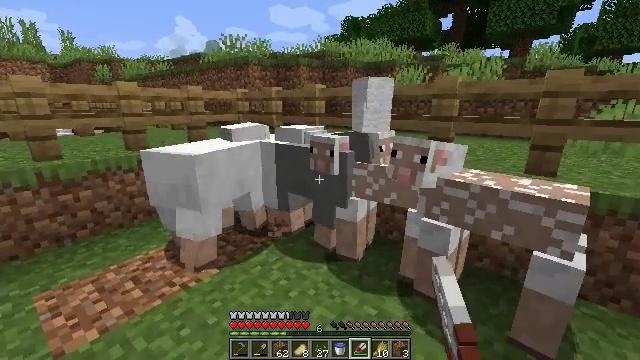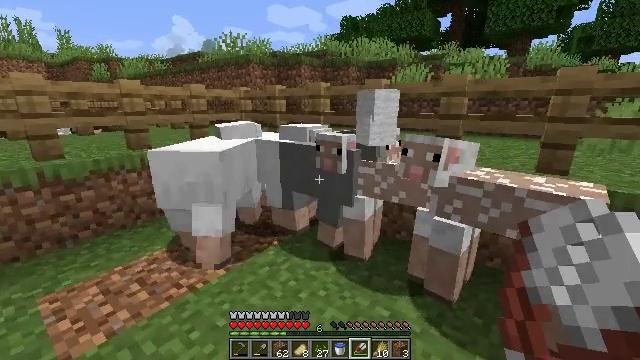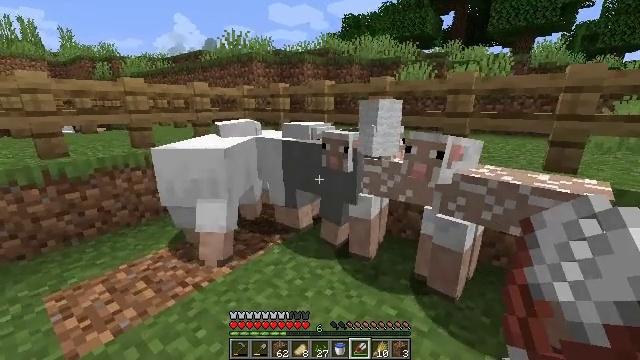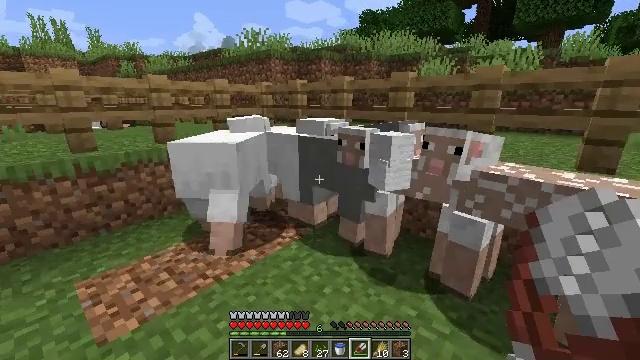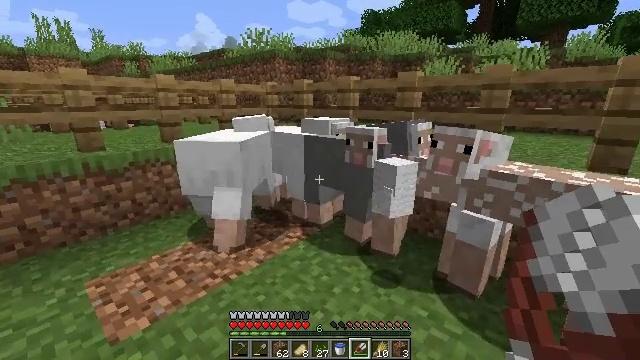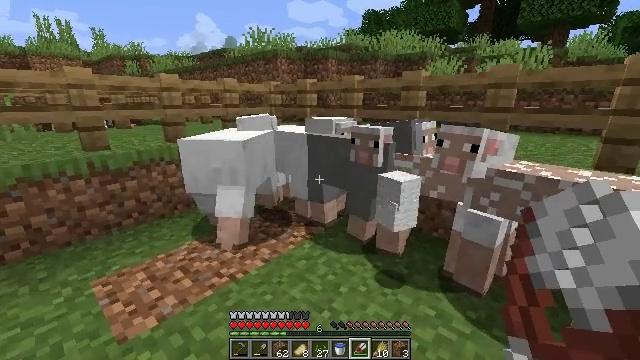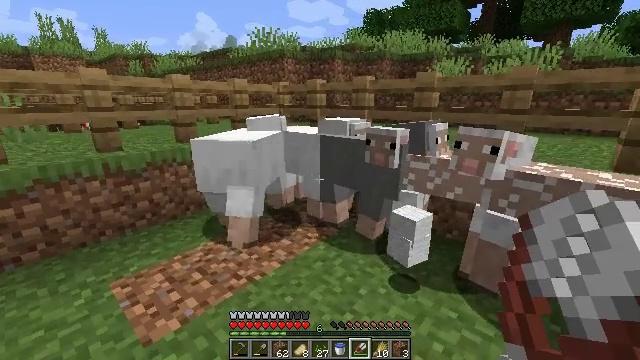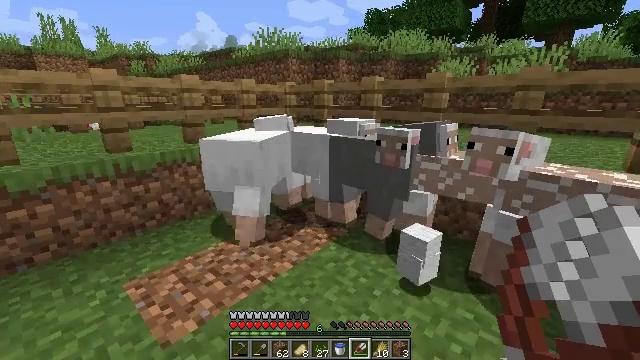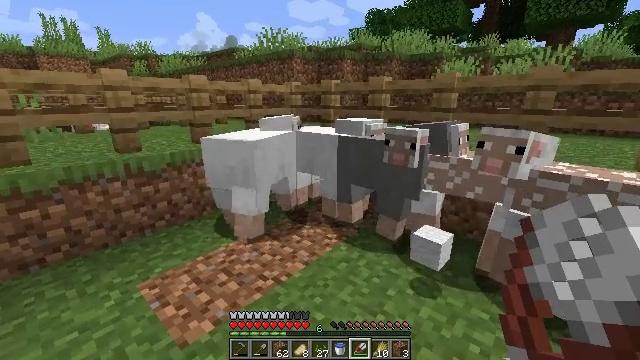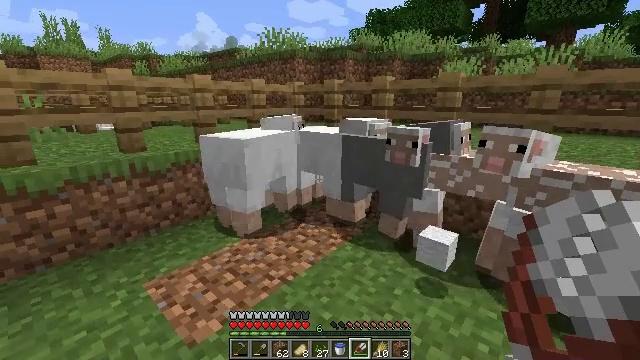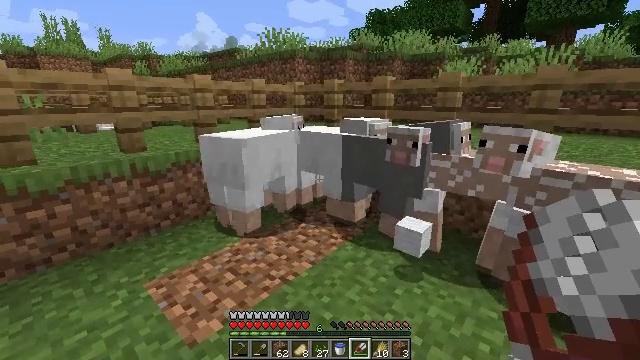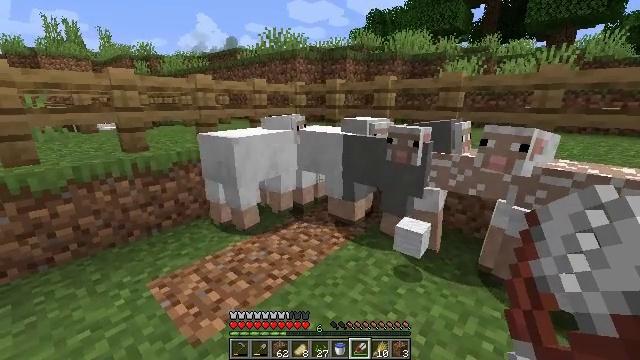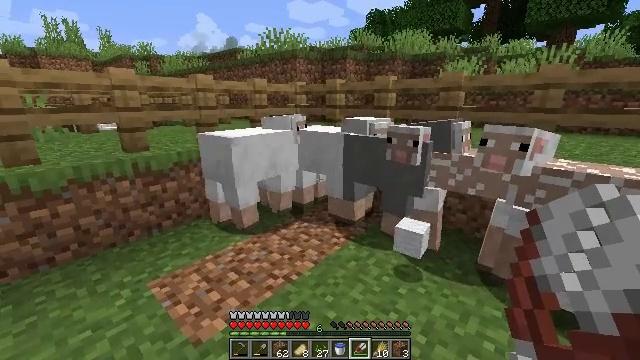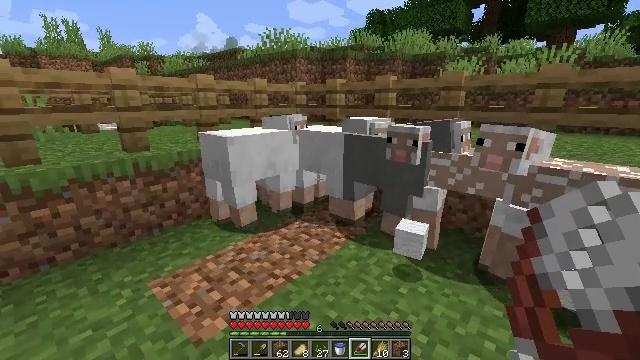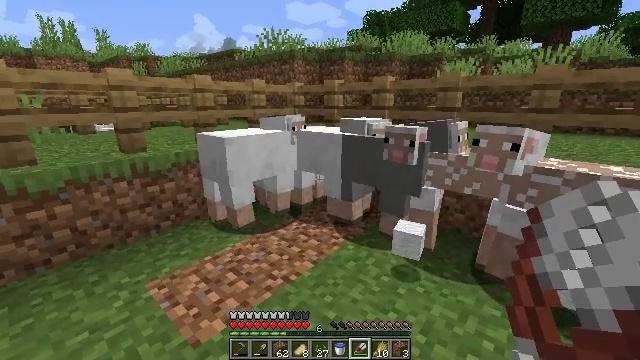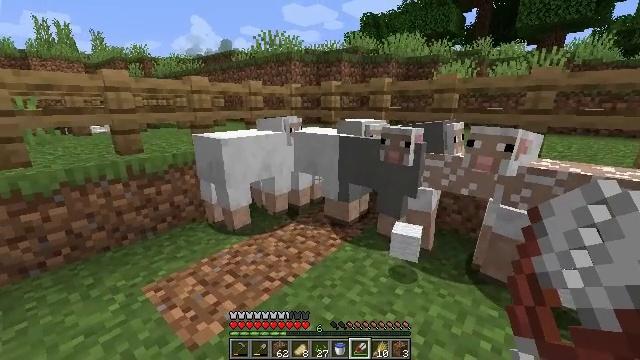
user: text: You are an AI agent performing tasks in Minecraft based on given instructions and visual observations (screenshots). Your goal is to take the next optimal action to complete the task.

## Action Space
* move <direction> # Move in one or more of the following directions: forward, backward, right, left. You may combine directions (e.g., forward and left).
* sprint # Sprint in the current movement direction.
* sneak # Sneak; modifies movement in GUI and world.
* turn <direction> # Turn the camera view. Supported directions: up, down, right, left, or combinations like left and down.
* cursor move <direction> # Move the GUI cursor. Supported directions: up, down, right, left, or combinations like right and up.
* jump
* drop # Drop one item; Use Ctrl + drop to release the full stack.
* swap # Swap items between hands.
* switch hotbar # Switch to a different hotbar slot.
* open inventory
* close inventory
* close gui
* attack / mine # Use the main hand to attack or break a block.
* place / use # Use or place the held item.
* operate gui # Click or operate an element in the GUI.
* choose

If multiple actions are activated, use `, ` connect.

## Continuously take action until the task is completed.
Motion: motion action
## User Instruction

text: Collect the grass from the surface.
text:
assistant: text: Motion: no_op
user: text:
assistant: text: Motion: no_op
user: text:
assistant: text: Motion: turn left
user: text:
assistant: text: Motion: move left
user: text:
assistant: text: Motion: move left, use / place
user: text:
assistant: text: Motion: move left, use / place
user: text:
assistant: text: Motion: use / place
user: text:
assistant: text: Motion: no_op
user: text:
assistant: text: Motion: no_op
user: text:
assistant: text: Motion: no_op
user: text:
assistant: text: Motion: no_op
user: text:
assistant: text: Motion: no_op
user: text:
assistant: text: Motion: no_op
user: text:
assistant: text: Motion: no_op
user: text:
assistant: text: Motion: no_op
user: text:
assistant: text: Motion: no_op
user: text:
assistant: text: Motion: use / place
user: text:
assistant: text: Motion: use / place
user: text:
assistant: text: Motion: use / place
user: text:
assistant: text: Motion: no_op
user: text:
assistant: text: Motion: no_op
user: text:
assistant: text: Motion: no_op
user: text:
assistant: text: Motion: no_op
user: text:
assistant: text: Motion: no_op
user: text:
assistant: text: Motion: no_op
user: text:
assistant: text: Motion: turn right
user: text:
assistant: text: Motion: turn right
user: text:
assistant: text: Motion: no_op
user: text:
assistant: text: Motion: move forward
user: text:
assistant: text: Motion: move forward, use / place